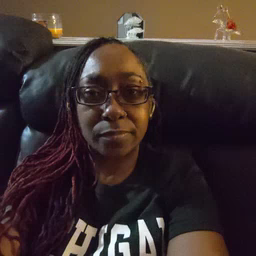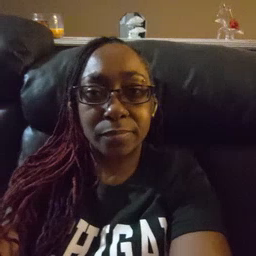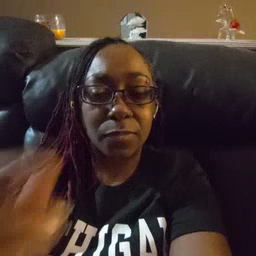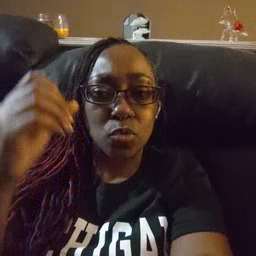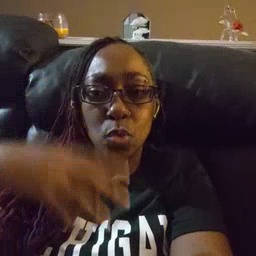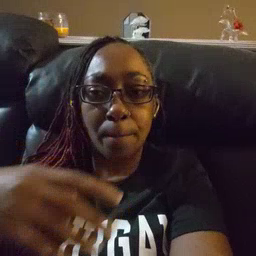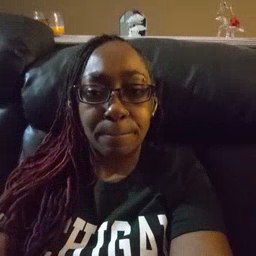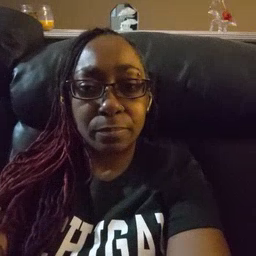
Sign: drop